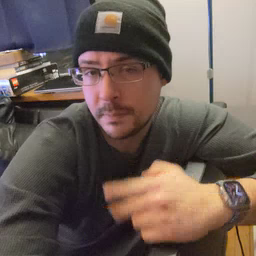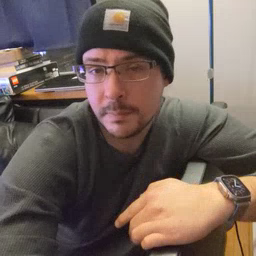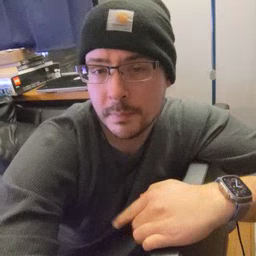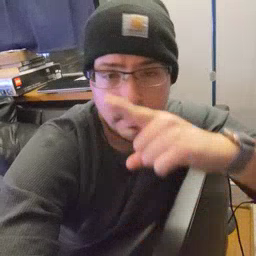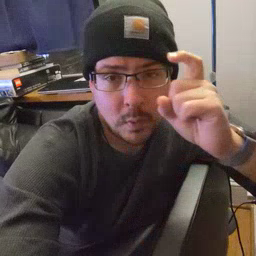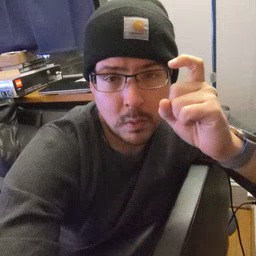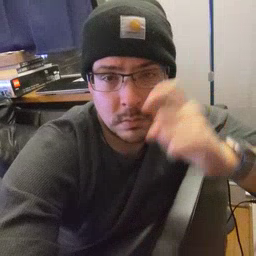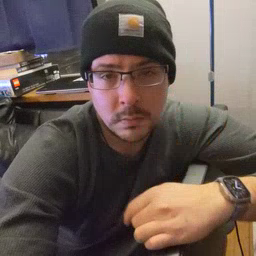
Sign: because